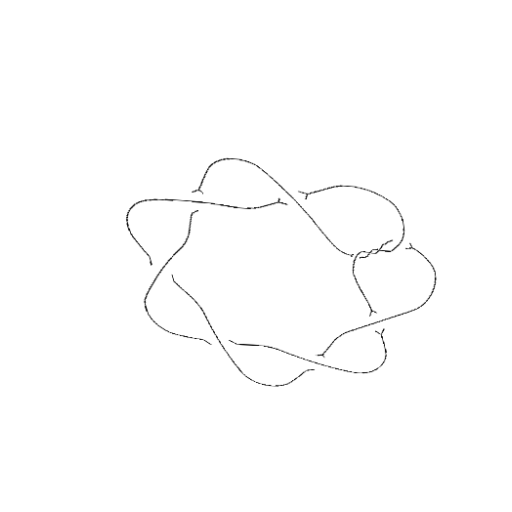
Crossing number: 10